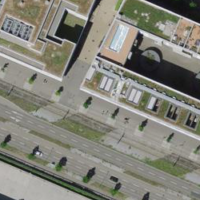
EUNIS habitat code: 56
Species observed at this site:
Potentilla recta